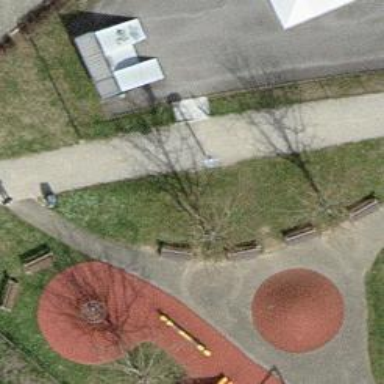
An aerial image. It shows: Bench.